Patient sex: M
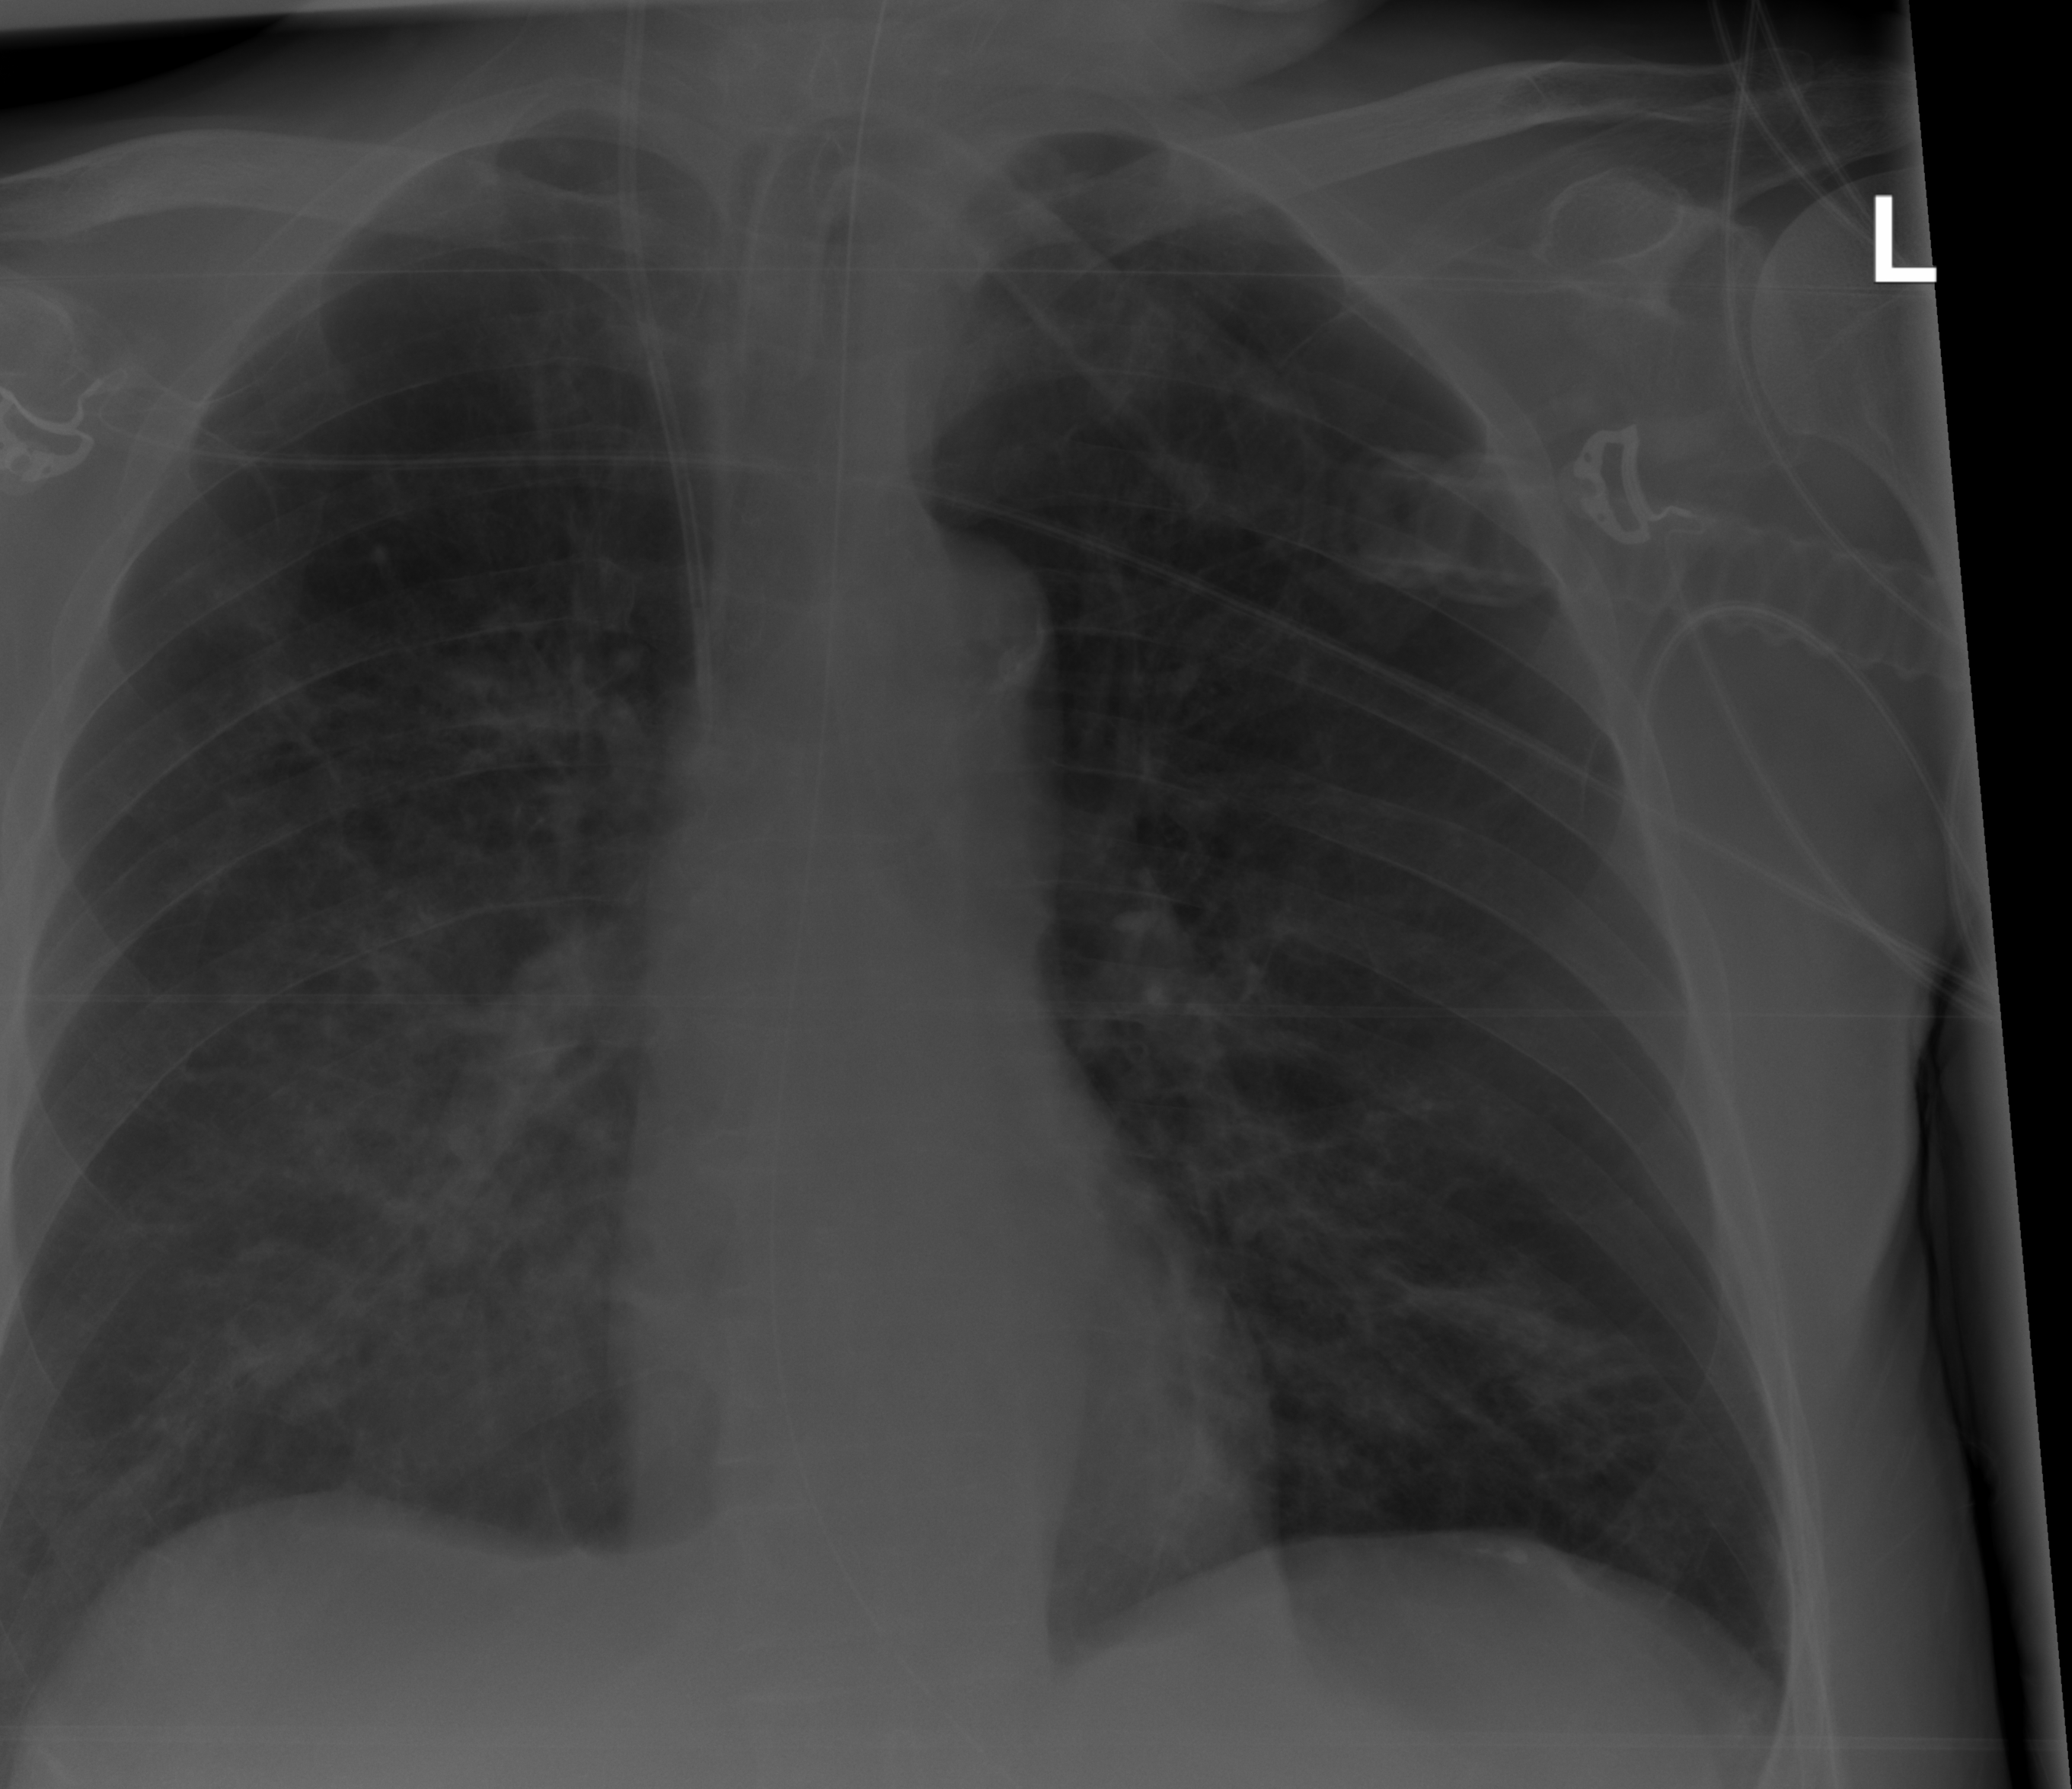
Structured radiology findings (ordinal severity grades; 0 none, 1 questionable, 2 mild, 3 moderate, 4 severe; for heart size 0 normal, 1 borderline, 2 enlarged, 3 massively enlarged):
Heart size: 0
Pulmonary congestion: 0
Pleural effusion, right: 0
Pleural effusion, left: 0
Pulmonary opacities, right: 3
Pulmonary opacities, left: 0
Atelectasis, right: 0
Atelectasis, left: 2